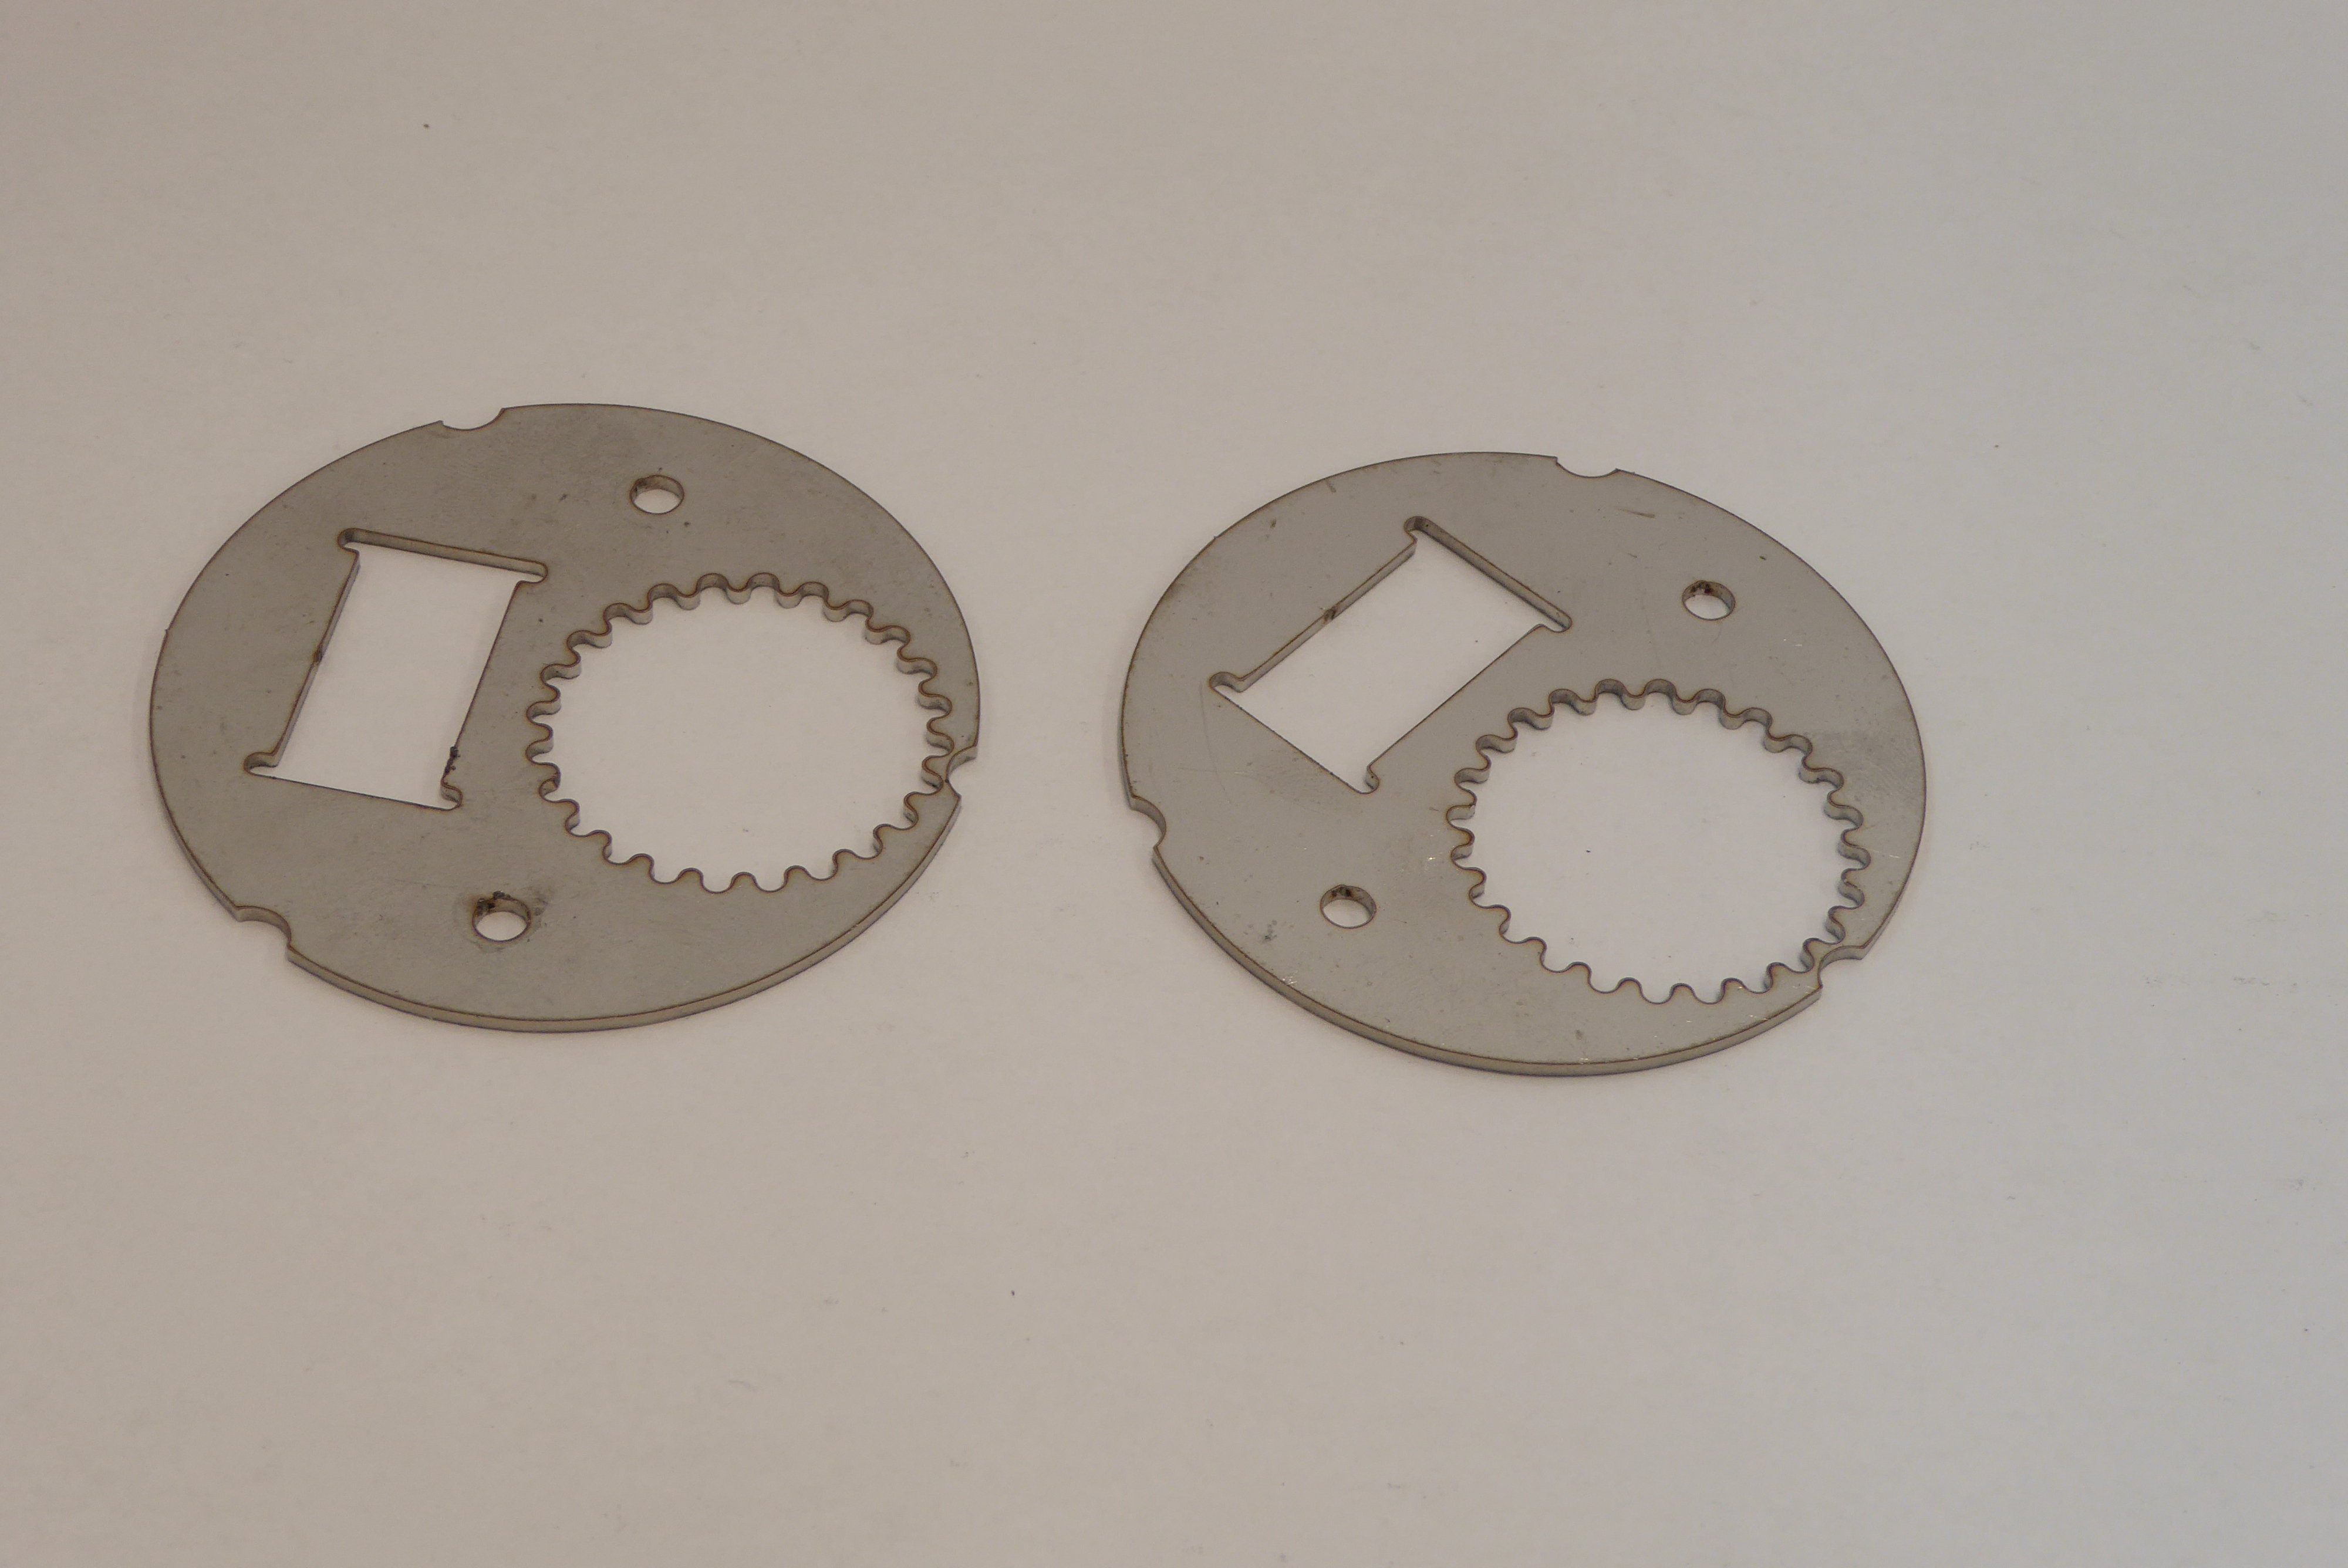
Label: Bottle Opener - Inlay